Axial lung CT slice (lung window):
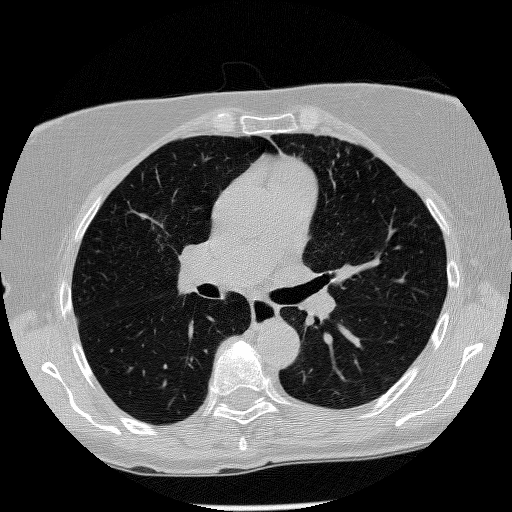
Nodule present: yes
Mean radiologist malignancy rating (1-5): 2.667